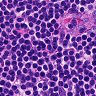
Metastatic tissue present: no